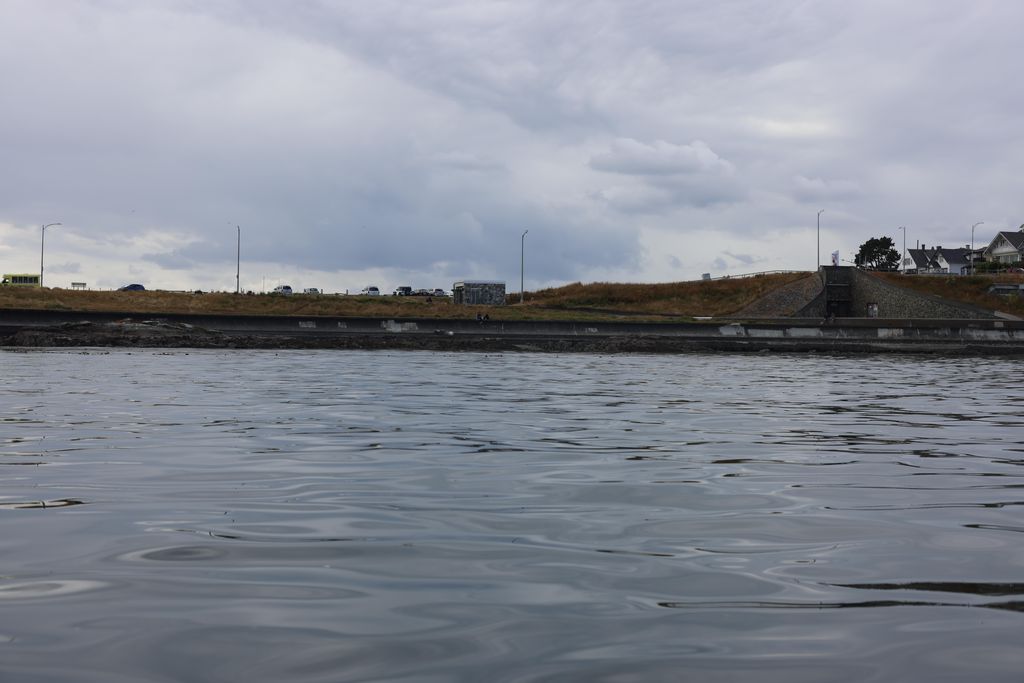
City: victoria